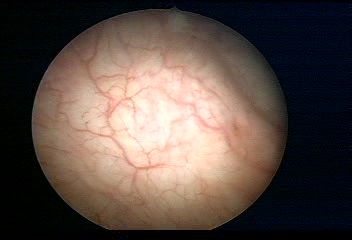
Modality: WLC
Class: Normal mucosa
Bladder cancer association: No